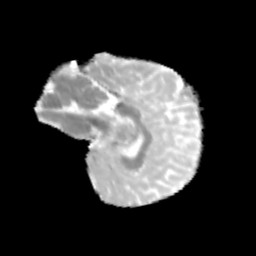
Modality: MD
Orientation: sagittal
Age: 9
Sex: male
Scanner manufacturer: siemens
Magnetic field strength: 3 T
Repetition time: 3.8 s
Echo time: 0.07 s